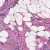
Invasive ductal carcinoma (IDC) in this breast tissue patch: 1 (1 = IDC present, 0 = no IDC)